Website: home-depot
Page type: delivery-shipping
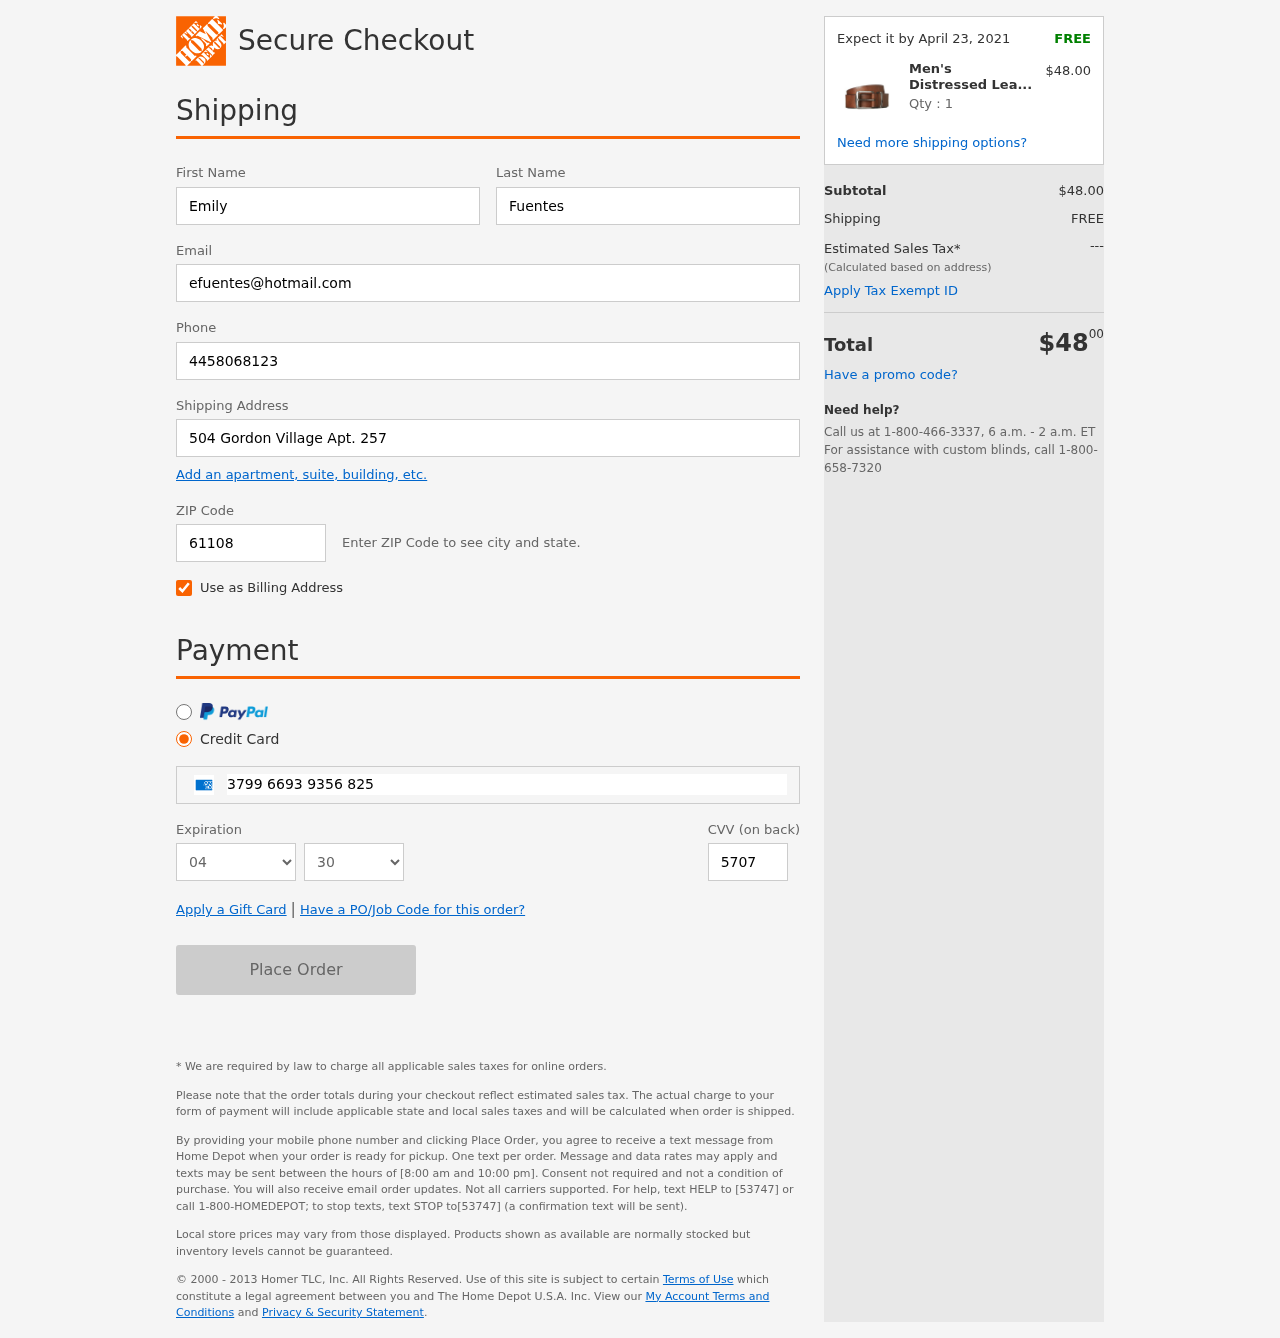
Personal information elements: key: PII_CARD_CVV
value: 5707
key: PII_CARD_EXPIRY_MONTH
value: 04
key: PII_CARD_EXPIRY_YEAR
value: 30
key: PII_CARD_NUMBER
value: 3799 6693 9356 825
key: PII_EMAIL
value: efuentes@hotmail.com
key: PII_FIRSTNAME
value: Emily
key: PII_LASTNAME
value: Fuentes
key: PII_PHONE
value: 4458068123
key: PII_POSTCODE
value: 61108
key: PII_STREET
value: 504 Gordon Village Apt. 257
Product elements: key: PRODUCT1_NAME
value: Men's Distressed Leather Casual Belt
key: PRODUCT1_PRICE
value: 48
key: PRODUCT1_QUANTITY
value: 1
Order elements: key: ORDER_DELIVERY_DATE
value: Expect it by April 23, 2021
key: ORDER_SUBTOTAL
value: $48.00
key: ORDER_SHIPPING_COST
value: FREE
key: ORDER_TOTAL
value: $4800